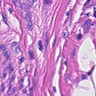
Metastatic tissue present: yes